Interaction volume radius: 10 \u00c5
Interaction volume height: 10 \u00c5
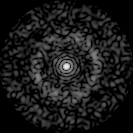
Disorder parameter: 0.8354